Question:
I am facing 2 problems;
1. How to present the login screen always means even the app comes from background I need to show the login page.
2. I have a logout button in Home controller, I moved from login to home using Show Segue, but I am unable to move back to the login on clicking of logout. I used the below code for moving to login page self.navigationController?.popViewControllerAnimated(true)
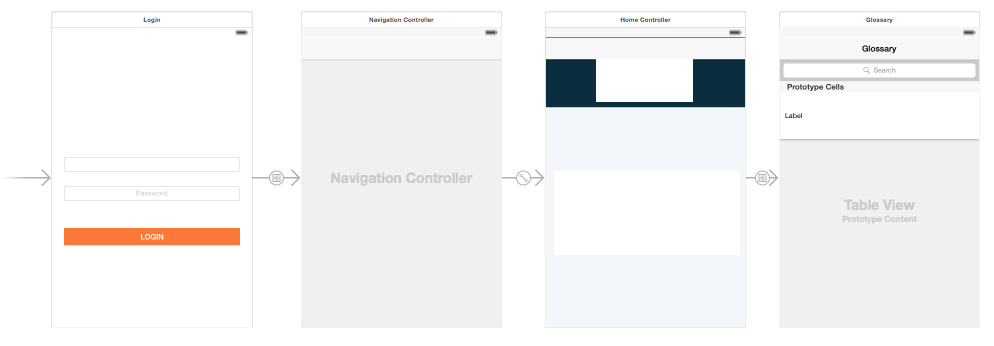
Answer: Your login page is not inside a navigation controller. Your navigation controller can not pop to it. Instead, we need to dismiss the navigation controller itself.
'''
self.navigationController?.dismissViewControllerAnimated(false, completion: nil)
'''
So, call this code any time you want to get back to that first login page. When doing it when the app has come back from the background, tap into the application delegate's 'applicationWillEnterForeground(application:)' method.
Given that we likely won't have a reference to the navigation controller or any of our view controllers from the app delegate, we can instead just have the app delegate's window's root view controller (which should be your login controller) dismiss everything. So add this in 'applicationWillEnterForeground(application:)':
'''
self.window?.rootViewController?.dismissViewControllerAnimated(false, completion: nil)
'''